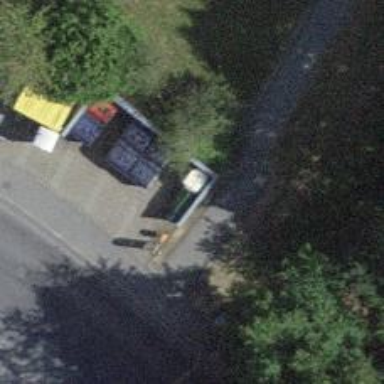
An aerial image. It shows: Recycling facility.